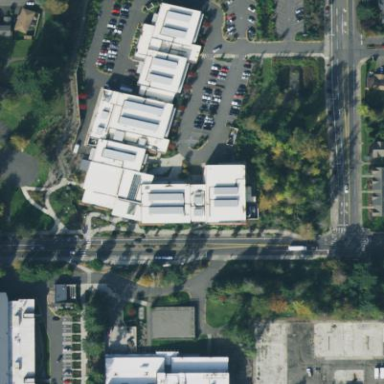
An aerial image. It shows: College building.